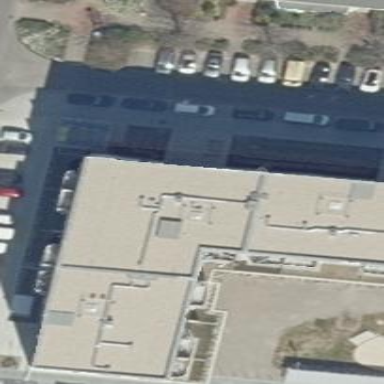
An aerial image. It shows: Flat-roofed apartment building.